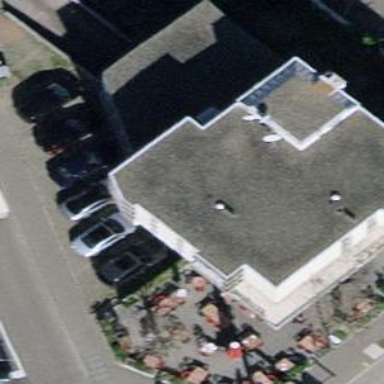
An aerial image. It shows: Restaurant.